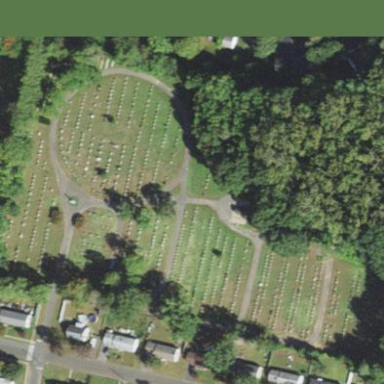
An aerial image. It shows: Private cemetery.